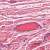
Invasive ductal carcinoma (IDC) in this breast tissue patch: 0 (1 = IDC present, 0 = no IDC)